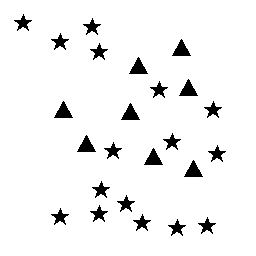
Squares: 0
Triangles: 8
Stars: 16
Total shapes: 24